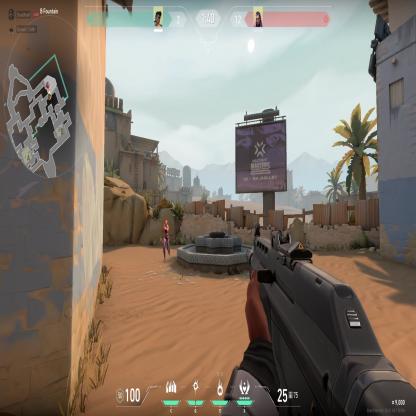
Label: enemy